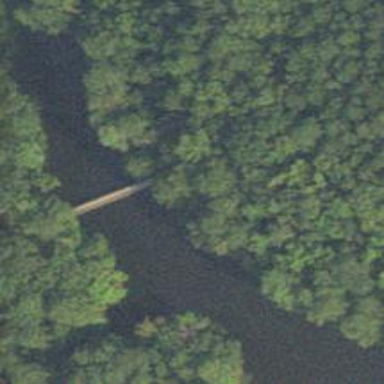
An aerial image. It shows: Path leading to bridge.